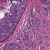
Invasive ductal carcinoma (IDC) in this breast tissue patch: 0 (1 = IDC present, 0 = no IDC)